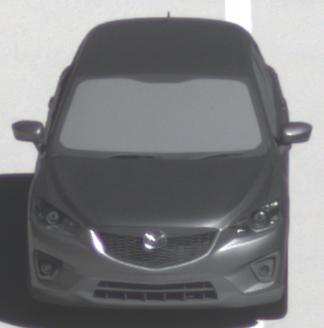
Make: Mazda
Model: CX-5 2.0 SKYACTIV-G 160
Detailed model: CX-5 (GH)
Model produced from: 2012/04
Model produced until: 2015/02
Doors: 5
Color: gray
Road condition: dry road
Daytime: midday
Contrast: high contrast